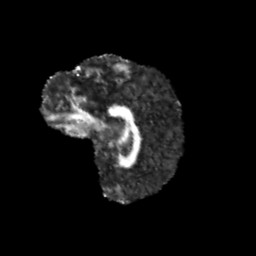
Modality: FA
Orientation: sagittal
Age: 12
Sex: male
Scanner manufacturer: siemens
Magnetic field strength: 3 T
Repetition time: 3.8 s
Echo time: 0.07 s